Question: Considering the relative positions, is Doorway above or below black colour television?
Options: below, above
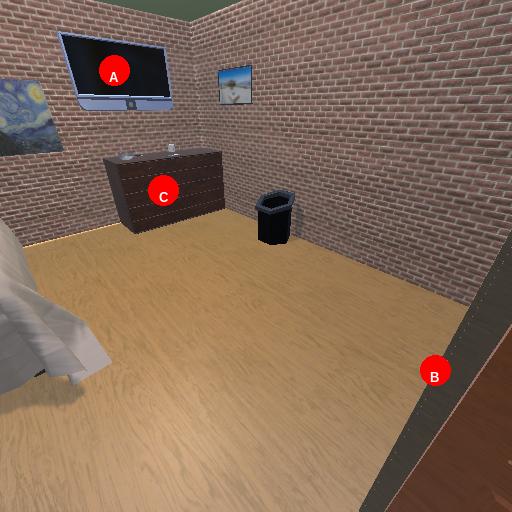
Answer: below